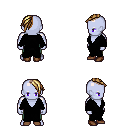
a pixel art fantasy rpg character, male body template, dark elf, purple skin, black robe, teal pants, blonde long mohawk hairstyle, brown shoes, four views (front, back, left, right), 2x2 character sprite sheet, small pixel art, hard edges, no anti-aliasing